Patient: sex F, age 59
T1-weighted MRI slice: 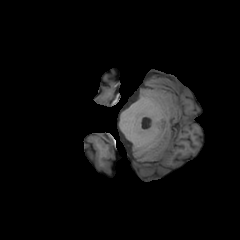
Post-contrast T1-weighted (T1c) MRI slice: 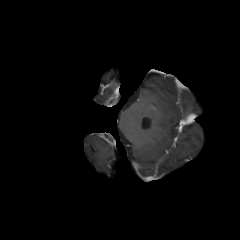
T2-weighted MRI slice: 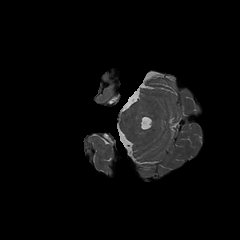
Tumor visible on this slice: no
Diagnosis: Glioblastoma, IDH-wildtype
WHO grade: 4